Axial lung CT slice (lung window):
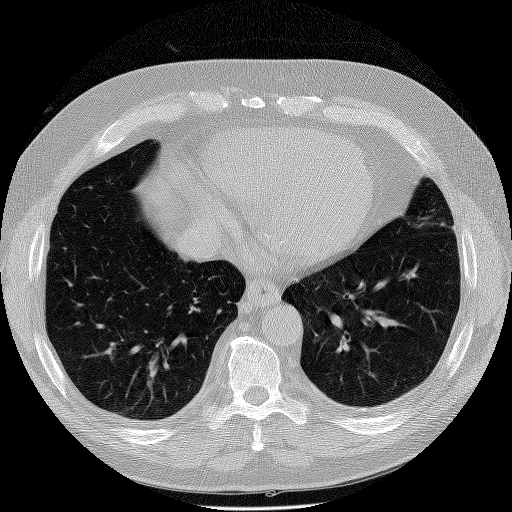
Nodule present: no